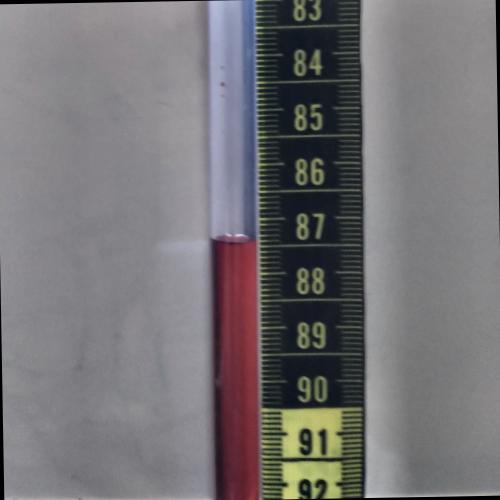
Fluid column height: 87.4 cm